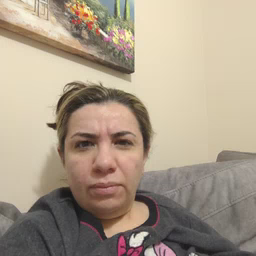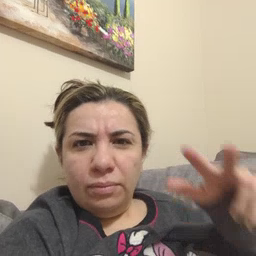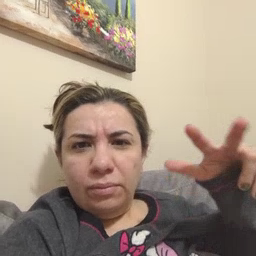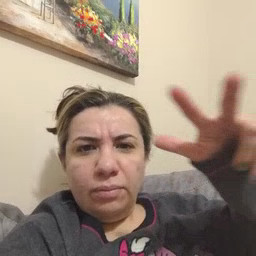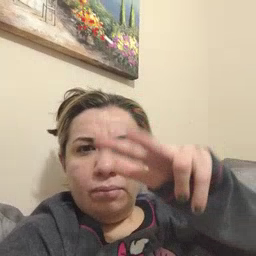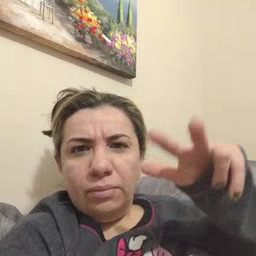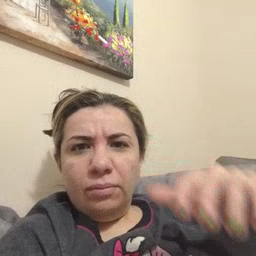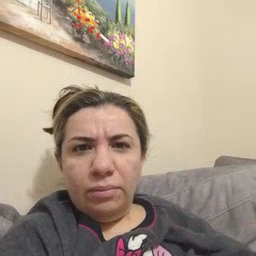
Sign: helicopter